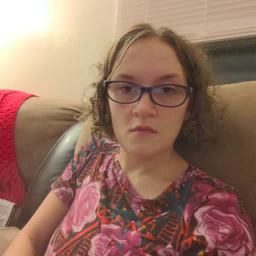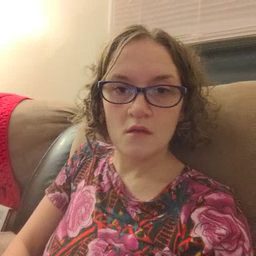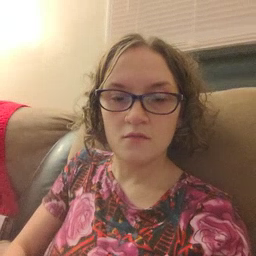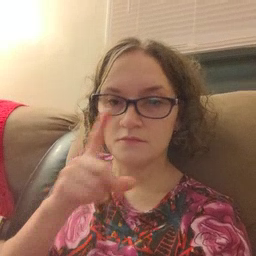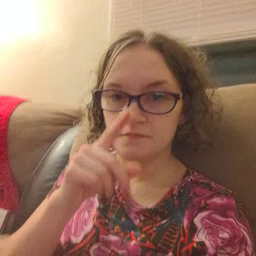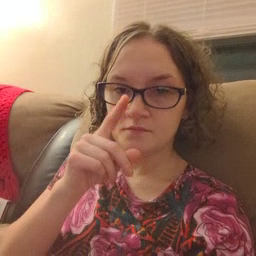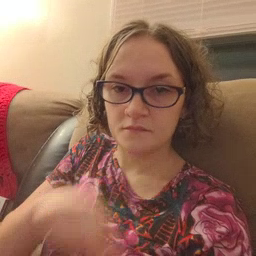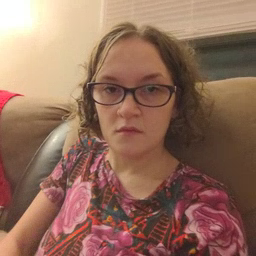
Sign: mouse